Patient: sex M, age 77
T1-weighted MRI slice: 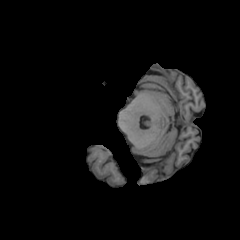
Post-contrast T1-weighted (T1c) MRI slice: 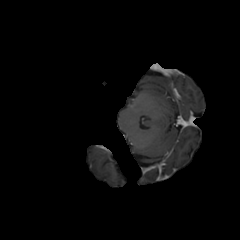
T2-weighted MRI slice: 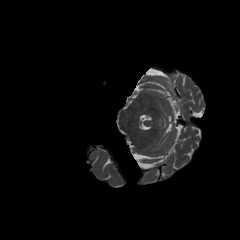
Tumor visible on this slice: no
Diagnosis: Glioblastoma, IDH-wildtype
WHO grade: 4